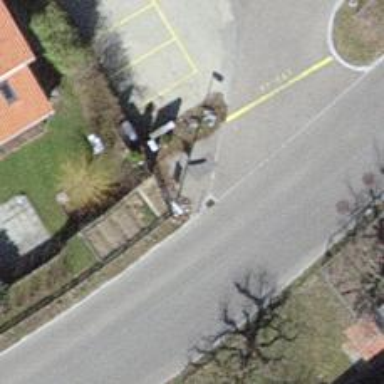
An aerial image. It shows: Bus stop with platform for public transport.